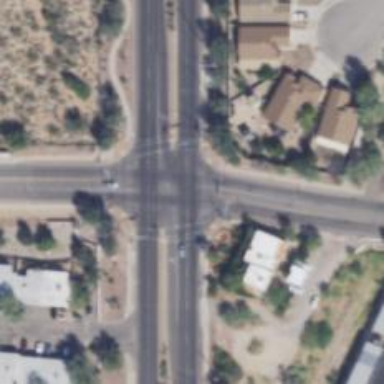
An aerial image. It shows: Marked road crossing.